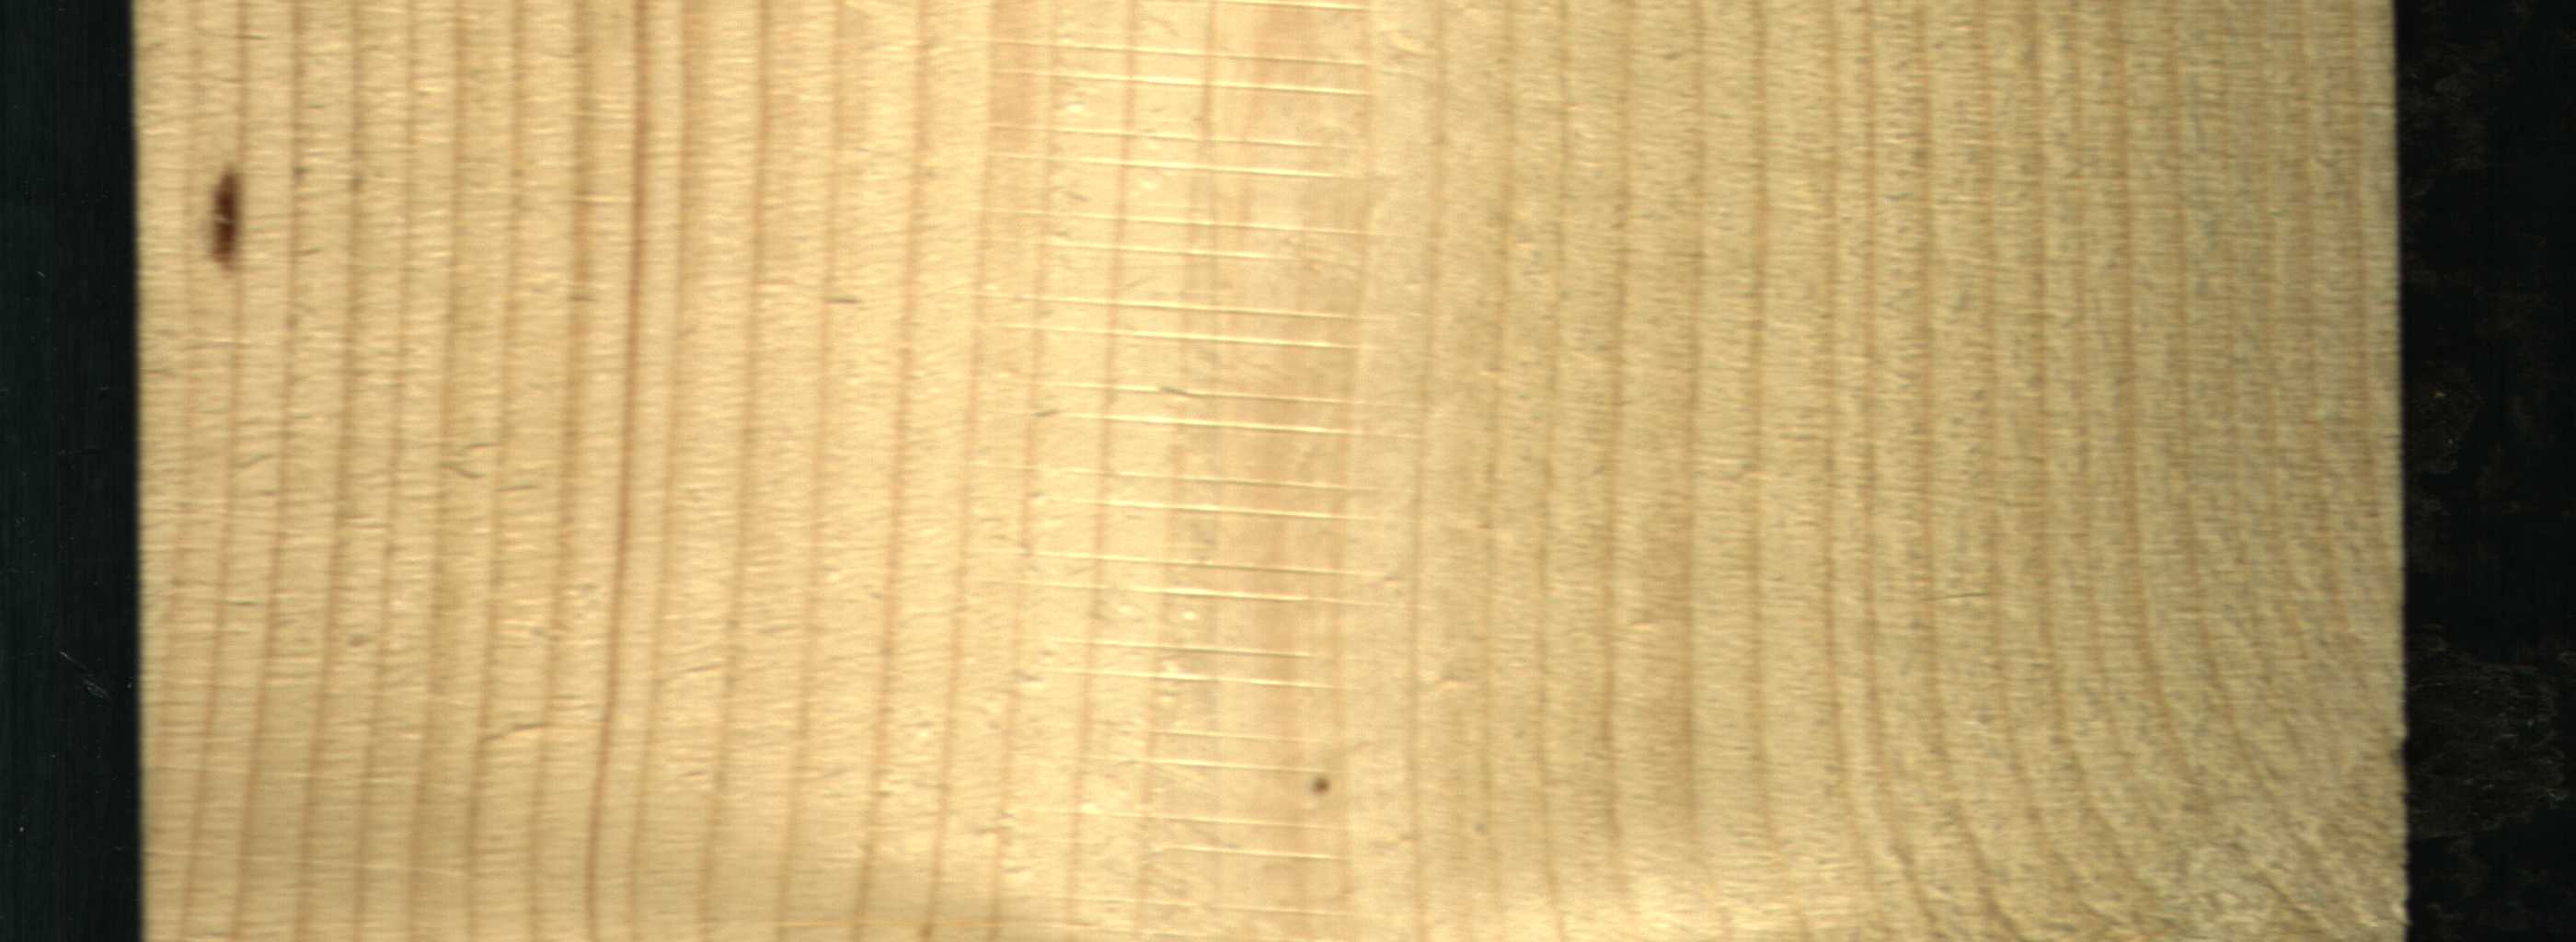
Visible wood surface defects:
resin